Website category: sports
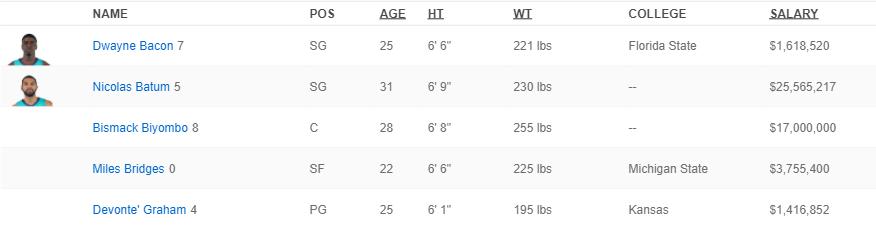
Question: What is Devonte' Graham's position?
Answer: PG

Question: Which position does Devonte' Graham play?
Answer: PG

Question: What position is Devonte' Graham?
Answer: PG

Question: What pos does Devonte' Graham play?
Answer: PG

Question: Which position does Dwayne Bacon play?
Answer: SG

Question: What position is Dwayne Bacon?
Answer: SG

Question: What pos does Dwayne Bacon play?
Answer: SG

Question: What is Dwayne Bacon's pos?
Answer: SG

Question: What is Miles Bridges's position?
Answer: SF

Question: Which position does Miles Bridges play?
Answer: SF

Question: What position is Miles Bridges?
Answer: SF

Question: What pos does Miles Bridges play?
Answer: SF

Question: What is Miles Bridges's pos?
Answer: SF

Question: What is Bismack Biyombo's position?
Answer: C

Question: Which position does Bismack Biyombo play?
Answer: C

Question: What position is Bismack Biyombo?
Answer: C

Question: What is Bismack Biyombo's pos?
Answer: C

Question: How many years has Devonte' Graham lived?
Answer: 25

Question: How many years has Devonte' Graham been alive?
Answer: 25

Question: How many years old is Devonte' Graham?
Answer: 25

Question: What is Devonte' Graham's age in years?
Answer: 25

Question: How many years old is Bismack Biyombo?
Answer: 28

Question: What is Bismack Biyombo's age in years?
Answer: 28

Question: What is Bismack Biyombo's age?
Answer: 28

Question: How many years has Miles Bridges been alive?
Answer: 22

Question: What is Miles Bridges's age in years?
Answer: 22

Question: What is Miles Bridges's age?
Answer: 22

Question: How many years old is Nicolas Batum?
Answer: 31

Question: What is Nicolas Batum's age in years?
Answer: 31

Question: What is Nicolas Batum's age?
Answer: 31

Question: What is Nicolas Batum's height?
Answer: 6' 9"

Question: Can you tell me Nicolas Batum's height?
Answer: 6' 9"

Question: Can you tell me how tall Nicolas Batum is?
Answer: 6' 9"

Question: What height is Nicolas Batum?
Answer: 6' 9"

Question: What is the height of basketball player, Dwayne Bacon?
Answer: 6' 6"

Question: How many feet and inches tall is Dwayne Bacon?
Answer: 6' 6"

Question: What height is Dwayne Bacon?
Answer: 6' 6"

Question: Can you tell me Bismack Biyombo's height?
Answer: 6' 8"

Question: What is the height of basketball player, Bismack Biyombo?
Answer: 6' 8"

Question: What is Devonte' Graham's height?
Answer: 6' 1"

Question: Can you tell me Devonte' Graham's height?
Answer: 6' 1"

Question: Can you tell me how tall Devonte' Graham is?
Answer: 6' 1"

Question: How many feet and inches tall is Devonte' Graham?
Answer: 6' 1"

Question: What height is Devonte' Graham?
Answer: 6' 1"

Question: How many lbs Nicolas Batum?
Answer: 230 lbs

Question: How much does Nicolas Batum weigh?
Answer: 230 lbs

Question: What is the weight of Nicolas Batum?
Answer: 230 lbs

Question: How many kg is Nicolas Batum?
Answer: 230 lbs

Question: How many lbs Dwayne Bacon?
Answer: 221 lbs

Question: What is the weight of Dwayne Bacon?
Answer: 221 lbs

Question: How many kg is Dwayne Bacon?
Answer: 221 lbs

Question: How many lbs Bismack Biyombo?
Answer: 255 lbs

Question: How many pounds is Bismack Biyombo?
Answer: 255 lbs

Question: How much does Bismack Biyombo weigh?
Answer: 255 lbs

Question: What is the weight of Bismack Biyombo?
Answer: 255 lbs

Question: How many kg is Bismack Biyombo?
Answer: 255 lbs

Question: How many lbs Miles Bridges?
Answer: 225 lbs

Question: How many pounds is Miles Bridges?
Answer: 225 lbs

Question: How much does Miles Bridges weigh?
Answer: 225 lbs

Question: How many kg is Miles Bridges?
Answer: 225 lbs

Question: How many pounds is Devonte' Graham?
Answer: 195 lbs

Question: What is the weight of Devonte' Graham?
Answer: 195 lbs

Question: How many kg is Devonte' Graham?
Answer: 195 lbs

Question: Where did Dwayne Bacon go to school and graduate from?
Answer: Florida State